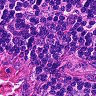
Metastatic tissue present: no